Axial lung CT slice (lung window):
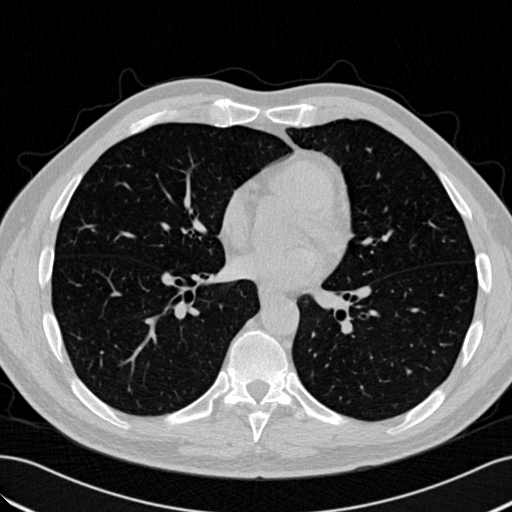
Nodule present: no